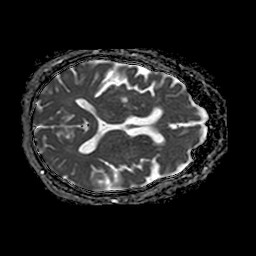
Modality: ADC
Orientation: axial
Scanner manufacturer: philips
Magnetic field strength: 1.5 T
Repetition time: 3.88 s
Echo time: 0.09955 s